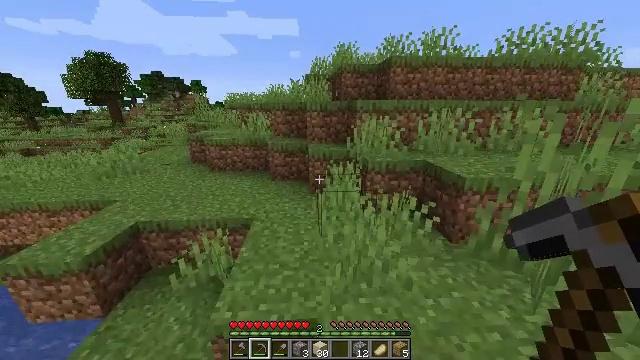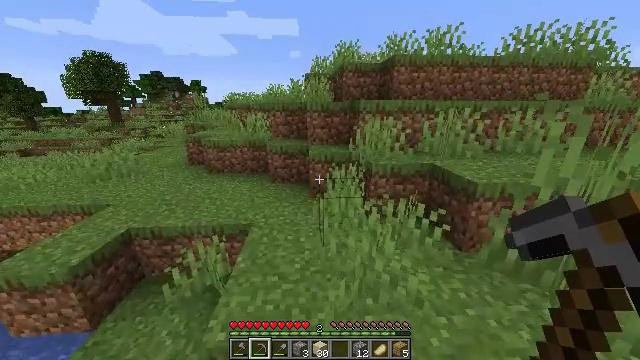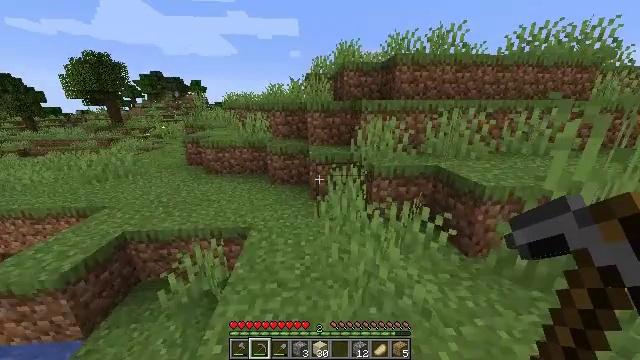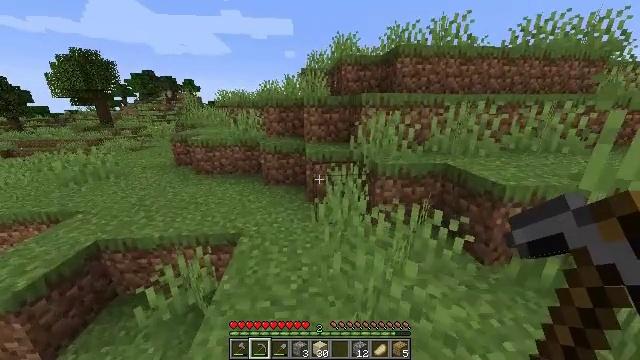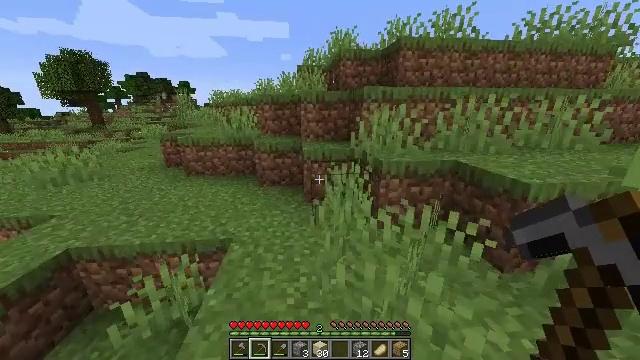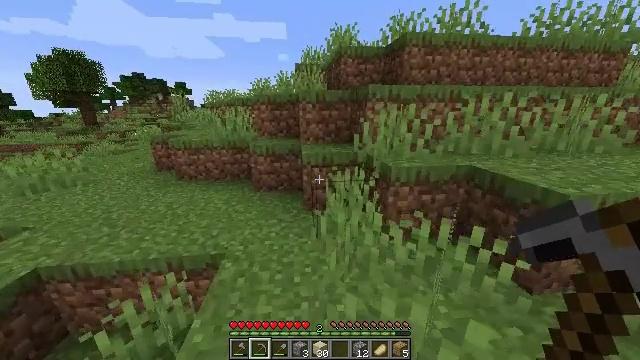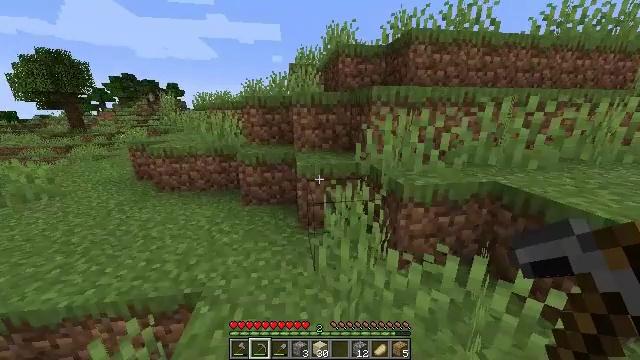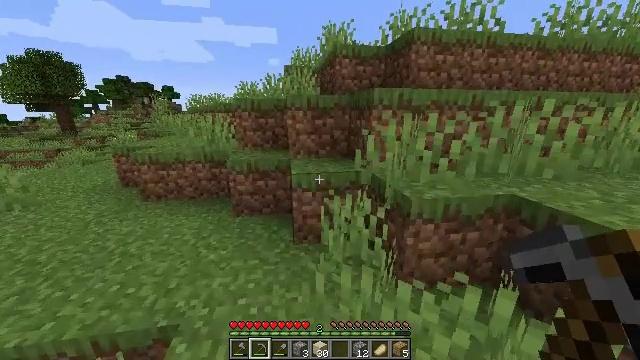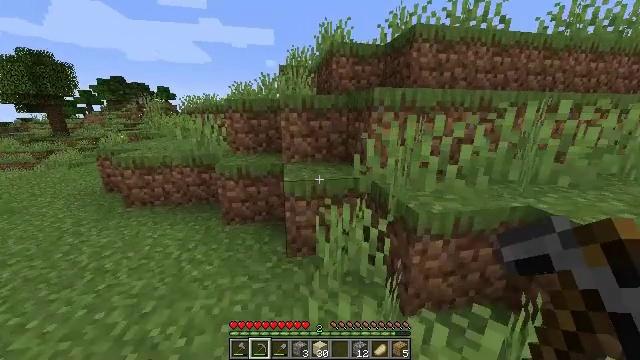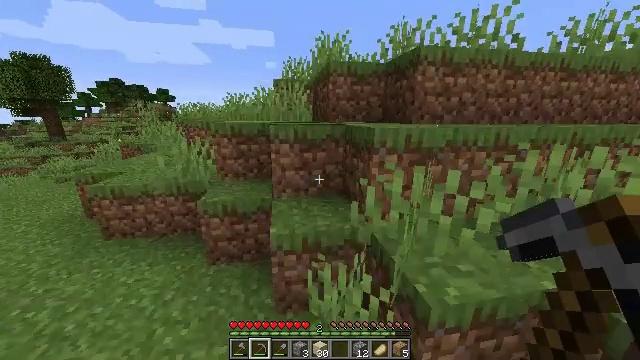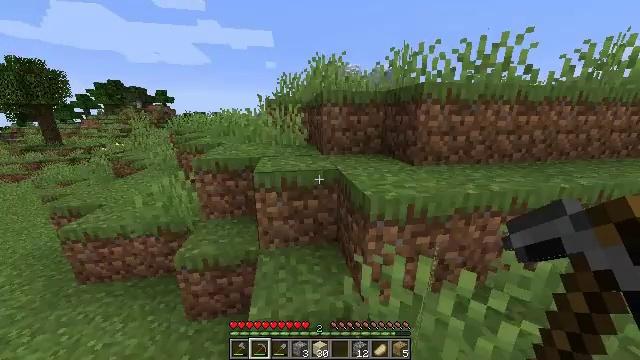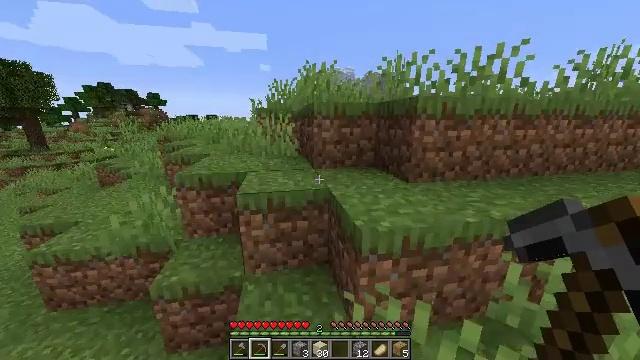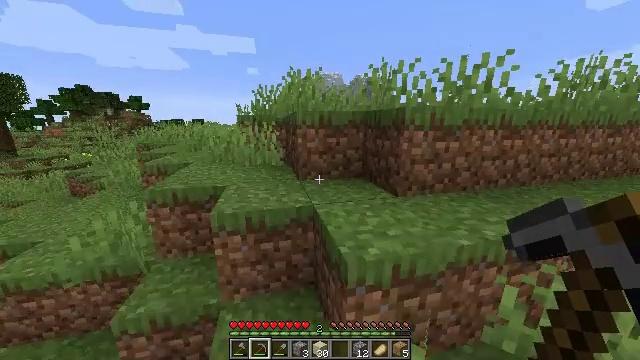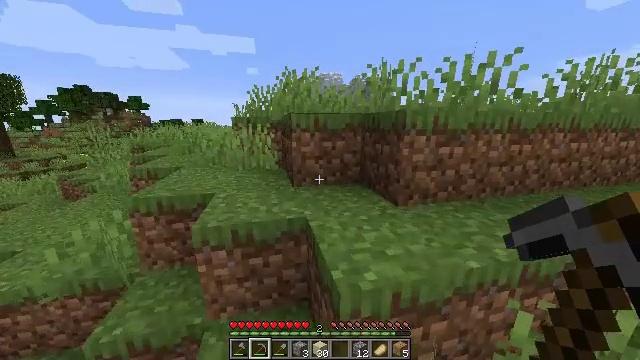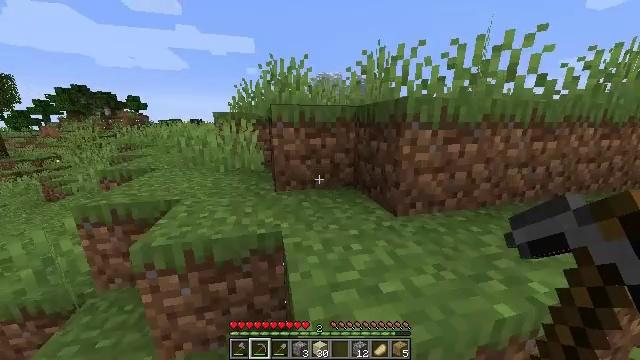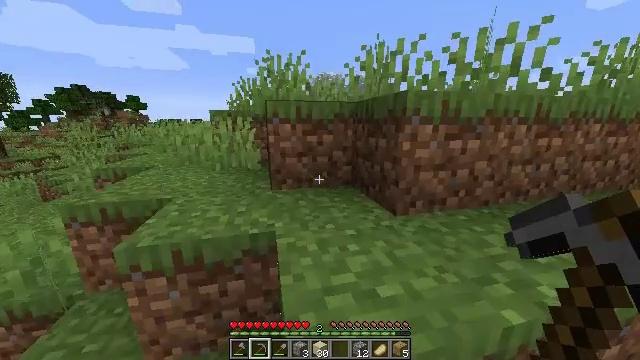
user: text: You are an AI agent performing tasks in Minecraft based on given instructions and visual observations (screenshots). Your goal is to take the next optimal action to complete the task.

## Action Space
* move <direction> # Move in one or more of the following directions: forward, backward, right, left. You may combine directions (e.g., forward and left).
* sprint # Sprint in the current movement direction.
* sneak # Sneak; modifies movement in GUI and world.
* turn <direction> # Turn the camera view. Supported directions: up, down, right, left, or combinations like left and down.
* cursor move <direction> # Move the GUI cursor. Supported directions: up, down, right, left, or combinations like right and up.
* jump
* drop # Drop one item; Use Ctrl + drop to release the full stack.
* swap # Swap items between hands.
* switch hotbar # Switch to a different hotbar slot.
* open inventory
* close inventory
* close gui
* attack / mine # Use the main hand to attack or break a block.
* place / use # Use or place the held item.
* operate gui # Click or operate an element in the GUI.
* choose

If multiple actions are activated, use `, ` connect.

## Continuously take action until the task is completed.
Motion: motion action
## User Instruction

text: Break the sugar cane.
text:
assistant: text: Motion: move forward, sprint, jump
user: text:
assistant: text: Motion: move forward, sprint
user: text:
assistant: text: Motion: move forward, sprint, turn right
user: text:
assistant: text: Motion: move forward, sprint
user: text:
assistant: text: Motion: move forward, sprint
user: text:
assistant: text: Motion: move forward, sprint, turn right
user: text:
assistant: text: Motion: move forward, sprint
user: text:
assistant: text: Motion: move forward and move right, sprint, jump
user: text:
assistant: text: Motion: move forward and move right, sprint, jump
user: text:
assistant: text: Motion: move forward and move right, sprint, jump
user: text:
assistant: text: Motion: move forward and move right, sprint, turn right, jump
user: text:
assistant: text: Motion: move forward and move right, sprint, turn right, jump
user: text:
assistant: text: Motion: move forward and move right, sprint, jump
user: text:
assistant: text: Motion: move forward and move right, sprint, jump
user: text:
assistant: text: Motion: move forward and move right, sprint, jump
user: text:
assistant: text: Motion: move forward, sprint, jump
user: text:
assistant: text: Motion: move forward, sprint, jump
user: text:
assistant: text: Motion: move forward, sprint, jump
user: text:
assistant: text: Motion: move forward, sprint, jump
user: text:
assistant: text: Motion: move forward, sprint, jump
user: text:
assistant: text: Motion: move forward, sprint, jump
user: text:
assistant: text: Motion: move forward, sprint, jump
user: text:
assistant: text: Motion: move forward, sprint, jump
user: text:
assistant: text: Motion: move forward, sprint, jump
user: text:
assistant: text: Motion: move forward, sprint, jump
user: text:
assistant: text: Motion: move forward, sprint, jump
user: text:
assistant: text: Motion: move forward, sprint, jump
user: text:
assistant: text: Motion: move forward, sprint, jump
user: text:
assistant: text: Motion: move forward, sprint, jump
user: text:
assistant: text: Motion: move forward, sprint, jump